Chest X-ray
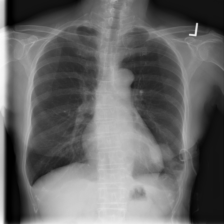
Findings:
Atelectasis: negative
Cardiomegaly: negative
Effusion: negative
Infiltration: negative
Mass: negative
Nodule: negative
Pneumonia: negative
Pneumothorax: positive
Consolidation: negative
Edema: negative
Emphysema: negative
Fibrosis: negative
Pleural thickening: negative
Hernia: negative